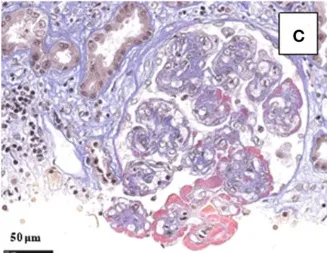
Masson Trichrome.
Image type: pathology (masson_trichrome)